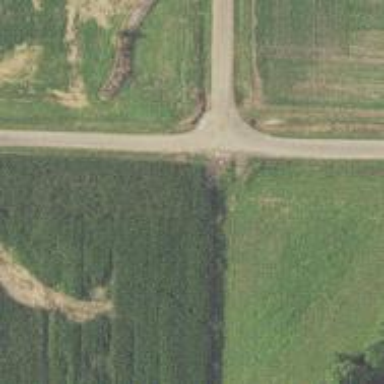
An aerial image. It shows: Stop road.